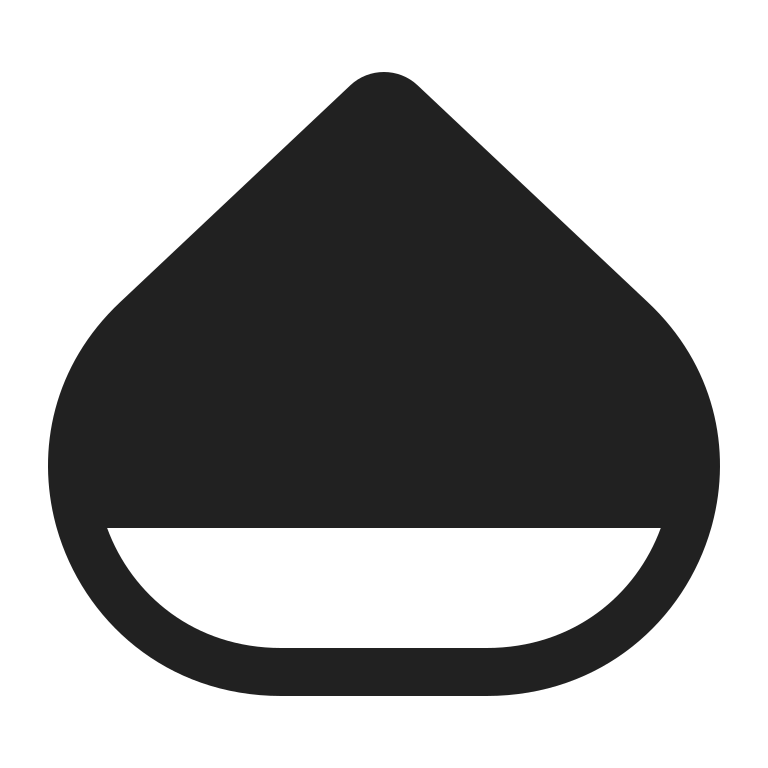
chestnut high contrast